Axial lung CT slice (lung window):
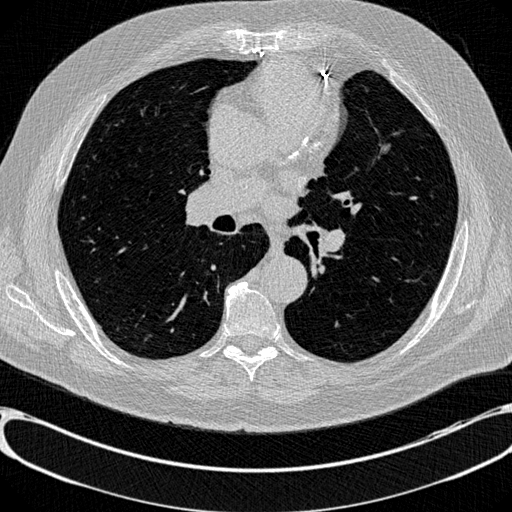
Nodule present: no